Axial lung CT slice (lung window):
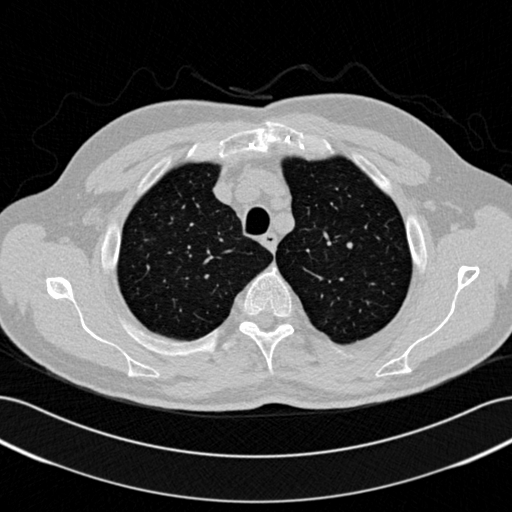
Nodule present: no